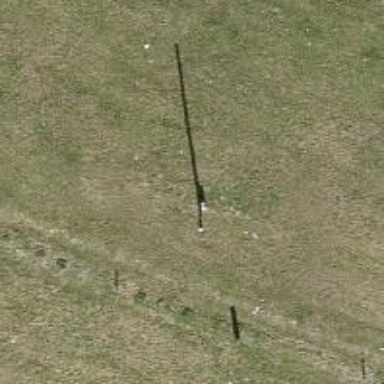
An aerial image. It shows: Power pole.